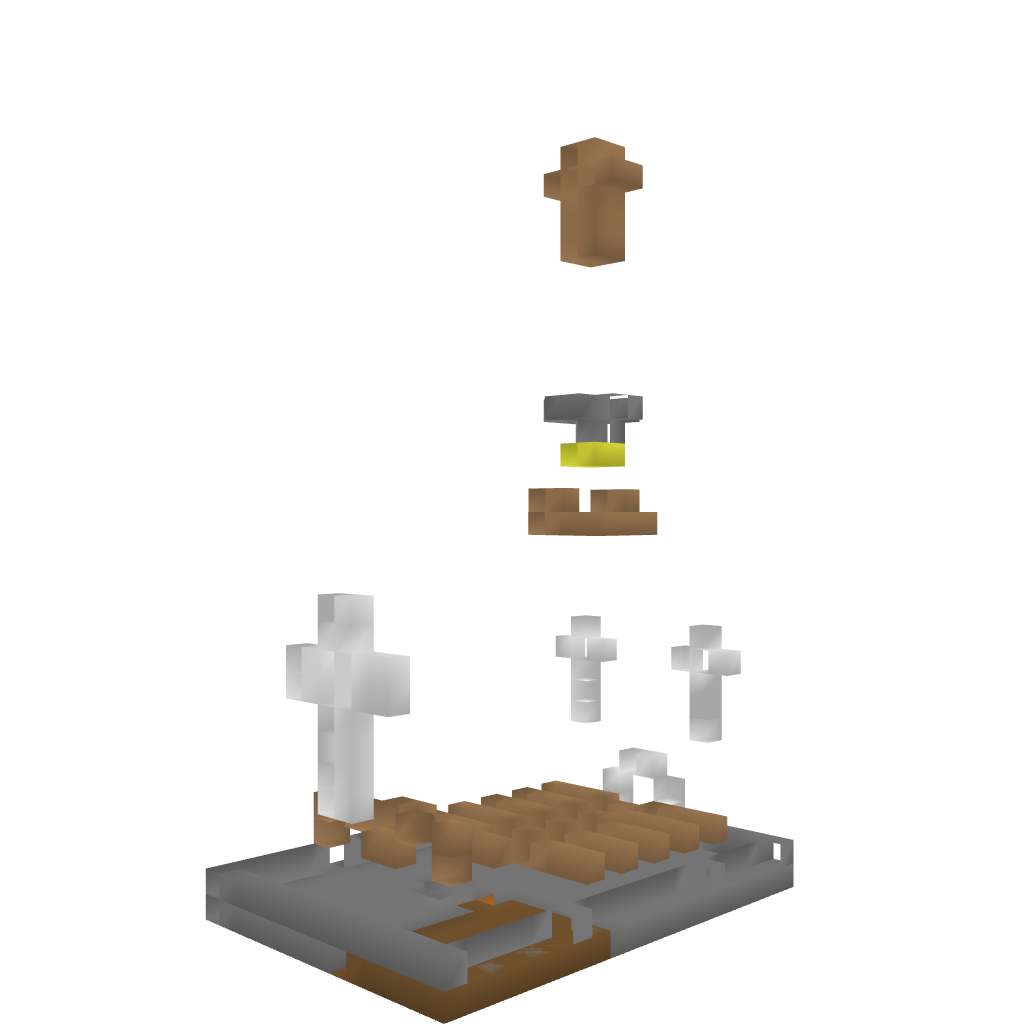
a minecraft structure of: Church bad low quality